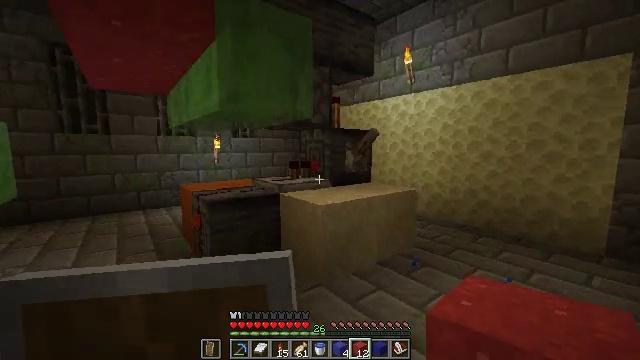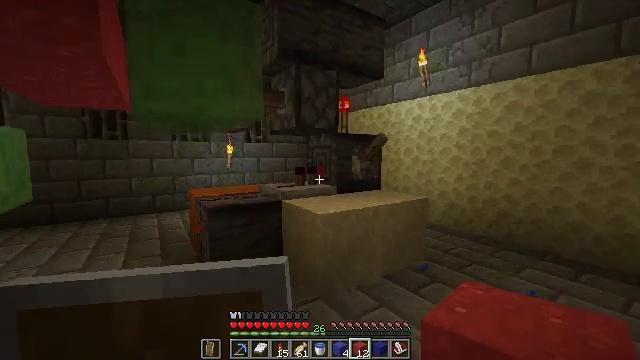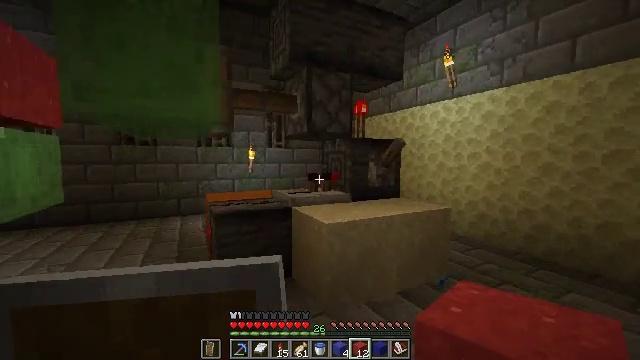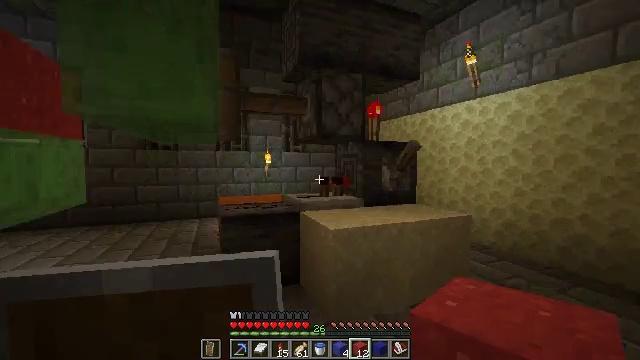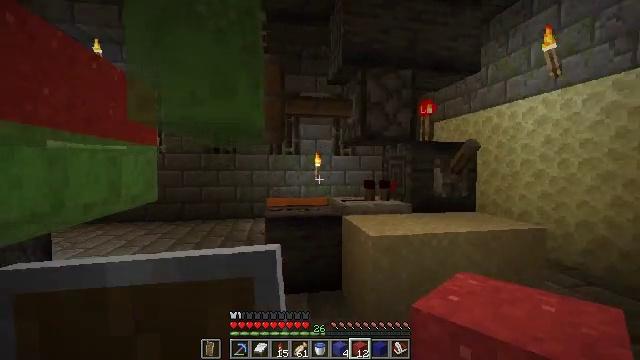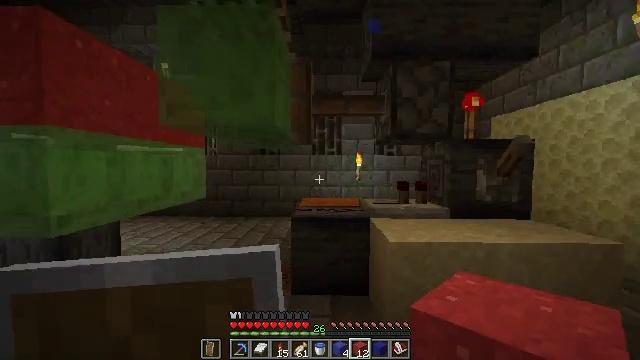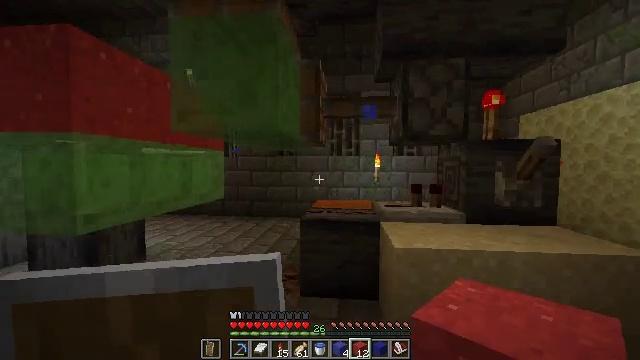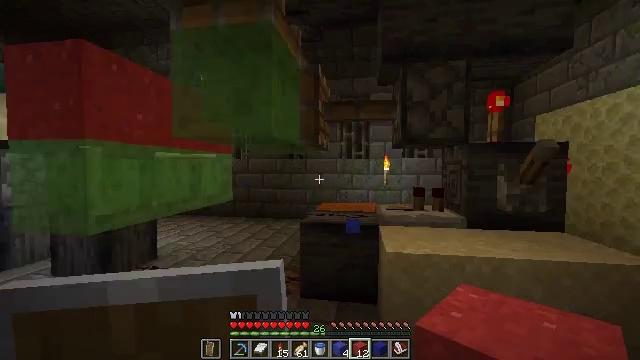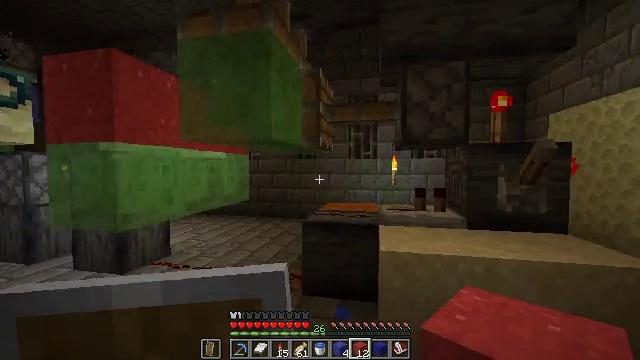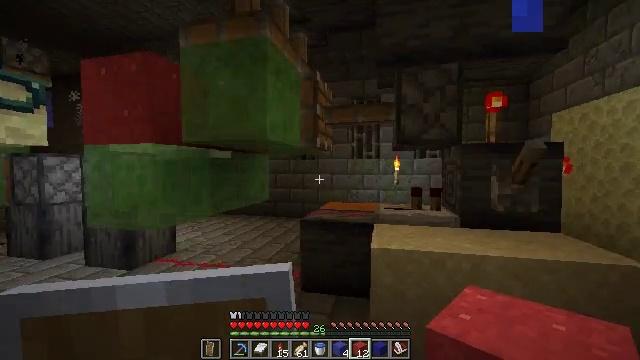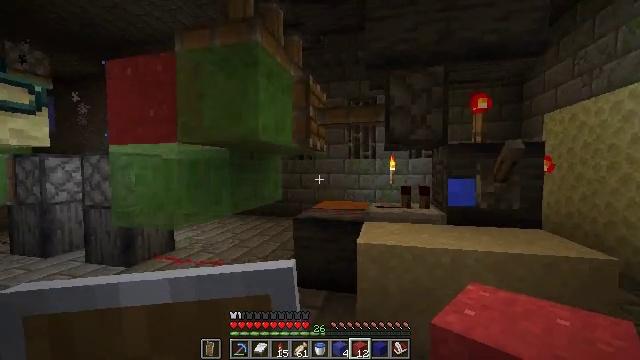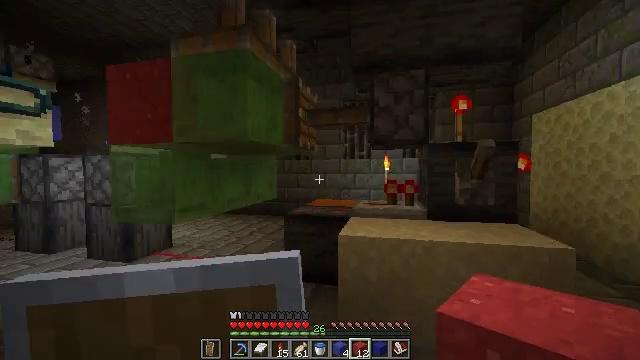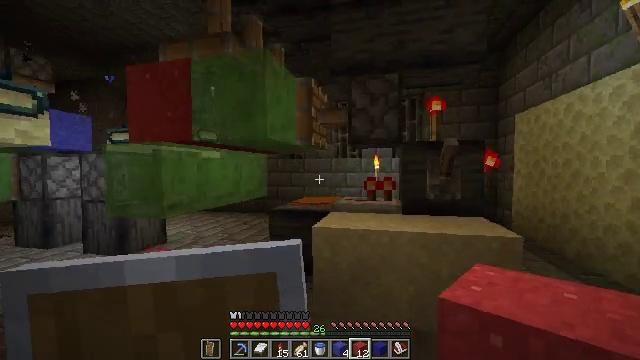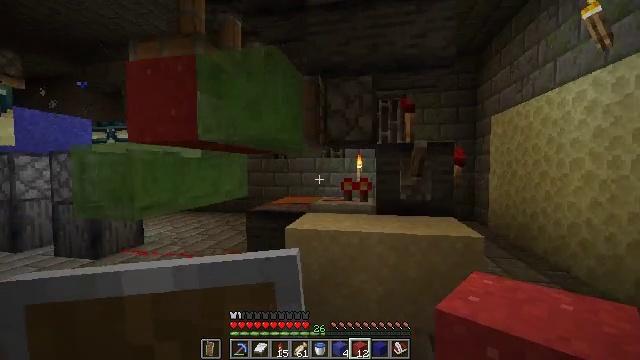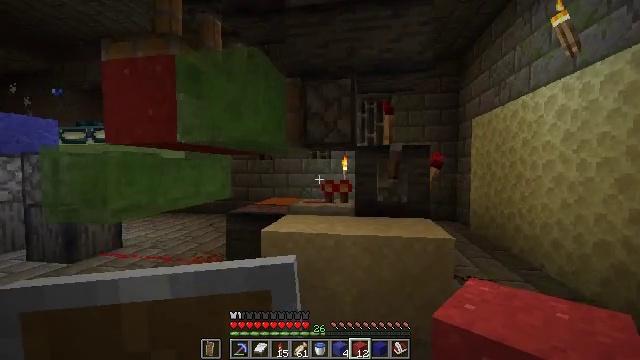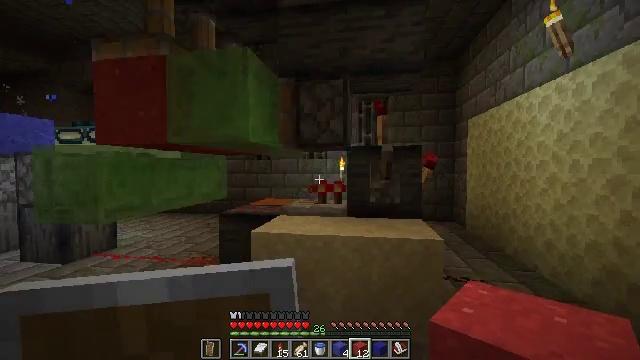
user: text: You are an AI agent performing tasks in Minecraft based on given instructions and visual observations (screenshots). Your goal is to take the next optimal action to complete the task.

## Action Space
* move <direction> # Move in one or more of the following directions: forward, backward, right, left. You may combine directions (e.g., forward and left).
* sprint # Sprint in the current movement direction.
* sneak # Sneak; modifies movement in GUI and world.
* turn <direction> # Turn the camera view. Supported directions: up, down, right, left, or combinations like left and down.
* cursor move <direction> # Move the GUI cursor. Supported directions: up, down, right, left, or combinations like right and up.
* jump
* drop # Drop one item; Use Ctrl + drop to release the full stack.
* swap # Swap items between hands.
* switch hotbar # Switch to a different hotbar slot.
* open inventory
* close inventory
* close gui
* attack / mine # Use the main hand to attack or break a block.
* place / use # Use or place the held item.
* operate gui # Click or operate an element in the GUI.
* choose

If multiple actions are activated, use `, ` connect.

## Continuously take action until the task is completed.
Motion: motion action
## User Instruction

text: Dig up the red concrete powder block.
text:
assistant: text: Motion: move forward and move right, turn left and up
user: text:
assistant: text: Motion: move forward and move right, turn left and up
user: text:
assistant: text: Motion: move forward and move right, turn left
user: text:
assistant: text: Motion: move right, turn left
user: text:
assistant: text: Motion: move right, turn left
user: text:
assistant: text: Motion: move right, turn left
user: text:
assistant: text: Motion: move back and move right, turn left
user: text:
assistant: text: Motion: move back and move right, turn left
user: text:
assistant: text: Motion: move back and move right, turn left
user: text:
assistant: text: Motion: move back and move right
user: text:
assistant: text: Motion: move back and move right
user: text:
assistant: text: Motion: move back and move right
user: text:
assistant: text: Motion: move right, turn right
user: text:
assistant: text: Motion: move right, turn right
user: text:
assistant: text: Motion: move forward and move right
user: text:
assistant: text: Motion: move forward and move right
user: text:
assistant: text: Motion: move forward and move right, turn left
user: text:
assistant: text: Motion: move forward and move right
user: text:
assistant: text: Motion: move forward and move right, turn left
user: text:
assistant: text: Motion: move forward and move right, turn left
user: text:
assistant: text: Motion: move forward and move right, turn left
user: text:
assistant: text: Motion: move right, turn left and down
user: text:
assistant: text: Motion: move right, turn left and down
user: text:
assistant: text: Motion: no_op
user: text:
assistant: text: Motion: no_op
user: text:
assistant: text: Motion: move right
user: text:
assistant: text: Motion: move right
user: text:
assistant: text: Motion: move right, turn left
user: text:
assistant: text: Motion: turn left
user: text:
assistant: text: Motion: no_op